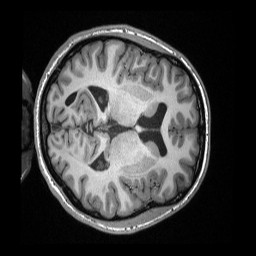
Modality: T1w
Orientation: axial
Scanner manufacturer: siemens
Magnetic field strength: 3 T
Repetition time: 2.3 s
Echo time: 0.00308 s